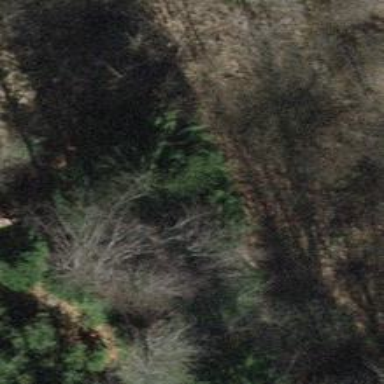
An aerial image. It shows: Path with surface of woodchips.